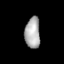
Tissue: skin
Cell type: Epithelial cells
Senescence score: 0.8199
Nuclear area (px): 466
Mean DAPI intensity: 171.53